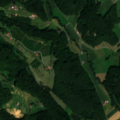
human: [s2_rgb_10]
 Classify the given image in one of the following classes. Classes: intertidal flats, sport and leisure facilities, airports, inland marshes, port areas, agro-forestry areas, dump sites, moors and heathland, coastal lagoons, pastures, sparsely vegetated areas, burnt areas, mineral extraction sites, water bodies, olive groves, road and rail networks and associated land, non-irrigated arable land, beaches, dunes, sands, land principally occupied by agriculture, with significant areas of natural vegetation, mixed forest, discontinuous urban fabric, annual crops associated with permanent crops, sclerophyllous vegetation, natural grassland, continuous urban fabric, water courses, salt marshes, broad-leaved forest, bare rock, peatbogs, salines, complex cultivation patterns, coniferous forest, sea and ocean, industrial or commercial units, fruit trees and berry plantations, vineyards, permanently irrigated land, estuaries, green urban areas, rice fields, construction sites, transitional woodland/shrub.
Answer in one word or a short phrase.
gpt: non-irrigated arable land, vineyards, complex cultivation patterns, land principally occupied by agriculture, with significant areas of natural vegetation, broad-leaved forest